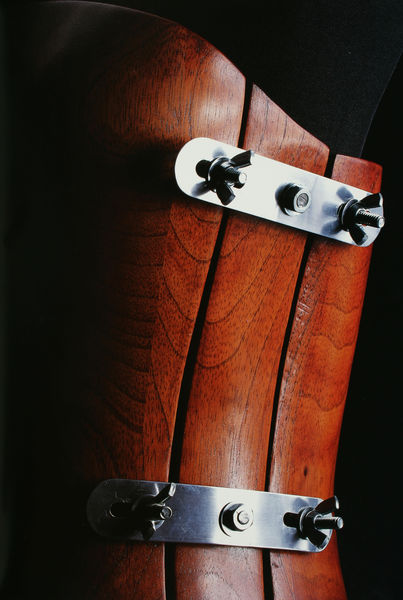
Titel: Korsett (Detail)
Künstler: Hussein Chalayan
Standort: Kyoto (Japan)
Institution: Kyoto Costume Institute
Schlagwörter: schatten, braun, holz, licht, schwarz, rot, mutter, verbindung, skulptur, glanz, metall, befestigung, foto, masserung, maserung, rotbraun, licheinfall, korsett, schrauben, hölzer, flügelschraube, muttern, fügelschrauben, inbus, inbusschrauben